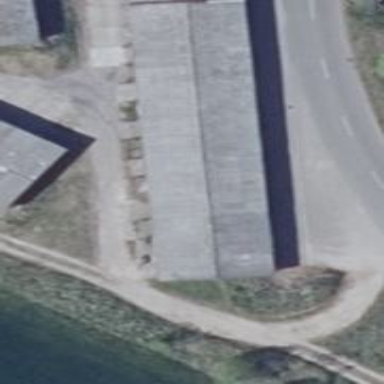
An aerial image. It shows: Group of garages.